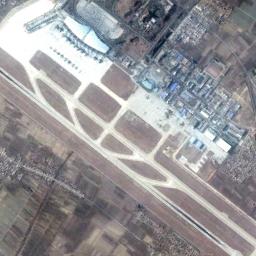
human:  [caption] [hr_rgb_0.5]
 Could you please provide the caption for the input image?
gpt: A complex airport with many runways and buildings is surrounded by a residential area and brown farmland .

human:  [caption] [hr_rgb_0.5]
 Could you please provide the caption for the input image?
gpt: An airport with some staggered runways and a white terminal on the farmland and some buildings arranged neatly beside .

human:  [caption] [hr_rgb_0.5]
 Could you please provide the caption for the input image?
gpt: Most of the buildings at this airport have drab roofs .

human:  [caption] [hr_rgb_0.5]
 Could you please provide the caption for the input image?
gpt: There is an airport with many planes stopped here between farmland and many buildings .

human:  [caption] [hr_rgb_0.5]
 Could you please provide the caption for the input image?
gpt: There are many buildings of different sizes and shapes at the airport .